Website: ulta-beauty
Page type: store-pickup
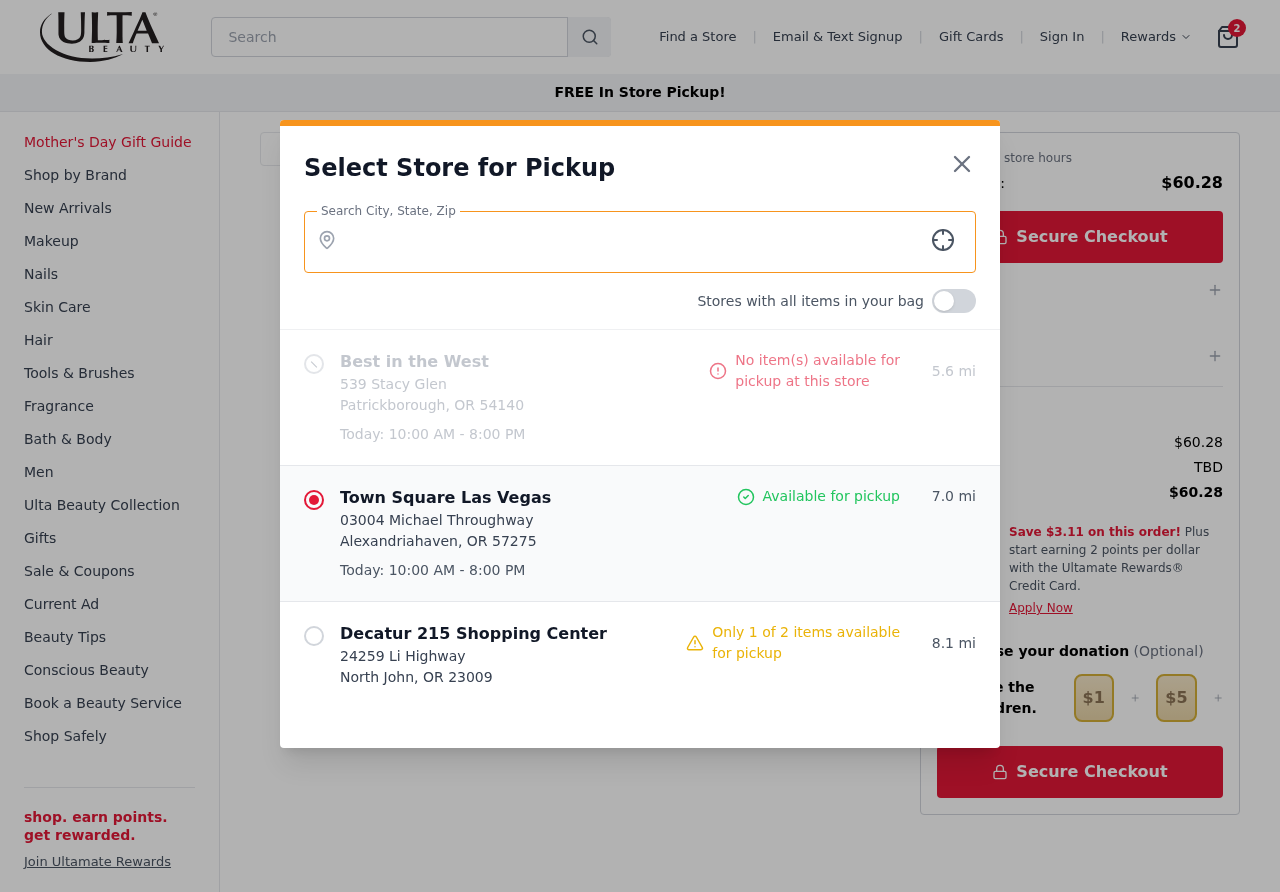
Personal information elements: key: PII_CITY
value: Mcclureberg
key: PII_LOCATION1_CITY_STATE_ZIP
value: Patrickborough, OR 54140
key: PII_LOCATION1_NAME
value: Best in the West
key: PII_LOCATION1_STREET
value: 539 Stacy Glen
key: PII_LOCATION2_CITY_STATE_ZIP
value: Alexandriahaven, OR 57275
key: PII_LOCATION2_NAME
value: Town Square Las Vegas
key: PII_LOCATION2_STREET
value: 03004 Michael Throughway
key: PII_LOCATION3_CITY_STATE_ZIP
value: North John, OR 23009
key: PII_LOCATION3_NAME
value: Decatur 215 Shopping Center
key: PII_LOCATION3_STREET
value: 24259 Li Highway
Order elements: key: ORDER_NUM_ITEMS
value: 2
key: ORDER_TOTAL
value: $60.28
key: ORDER_SUBTOTAL
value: $60.28
Search elements: key: HEADER_SEARCH
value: Search
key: SEARCH_STORE_LOCATION
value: Mcclureberg